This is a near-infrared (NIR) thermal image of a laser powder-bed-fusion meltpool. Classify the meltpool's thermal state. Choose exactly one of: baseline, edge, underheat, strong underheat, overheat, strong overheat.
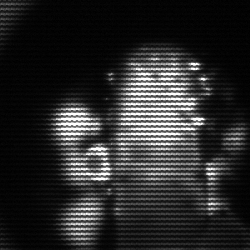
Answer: strong underheat